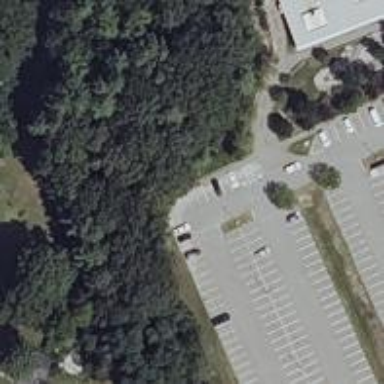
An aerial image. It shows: Asphalt road designated for service vehicles.